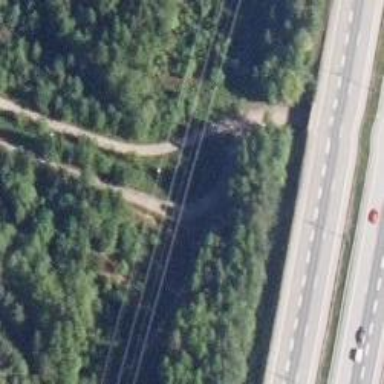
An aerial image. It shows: Cycleway designed for Nordic skiing.